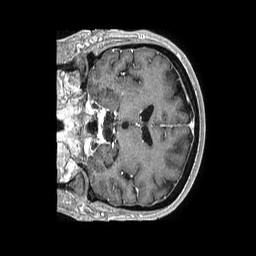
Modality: T1w
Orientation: coronal
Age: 64
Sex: female
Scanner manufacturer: philips
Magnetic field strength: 1.5 T
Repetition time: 0.007649 s
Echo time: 0.003525 s